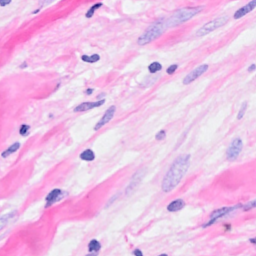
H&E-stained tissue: Breast